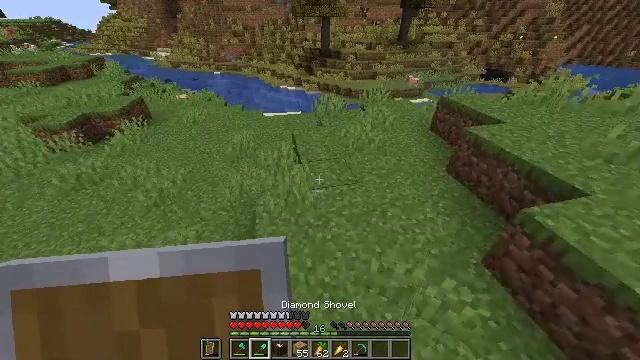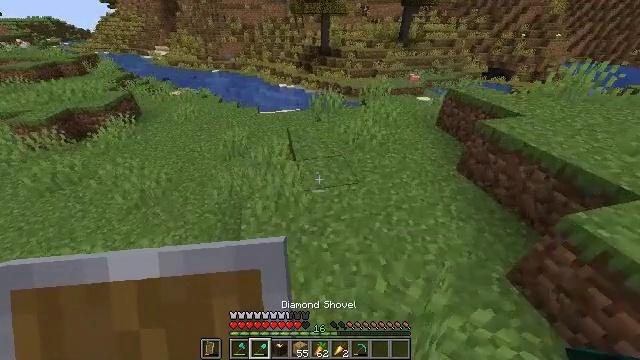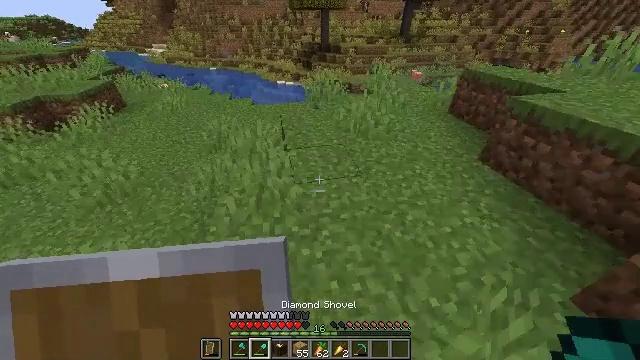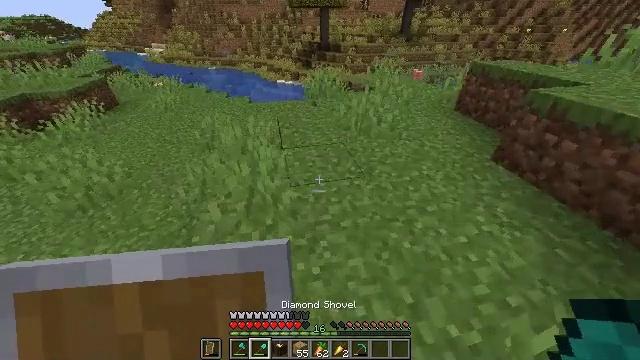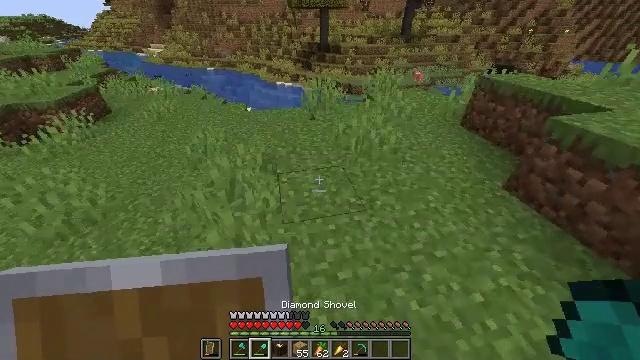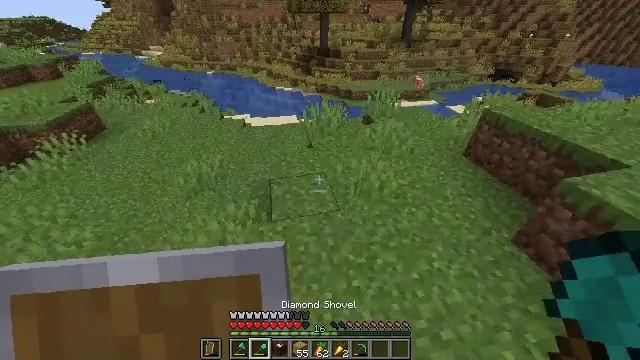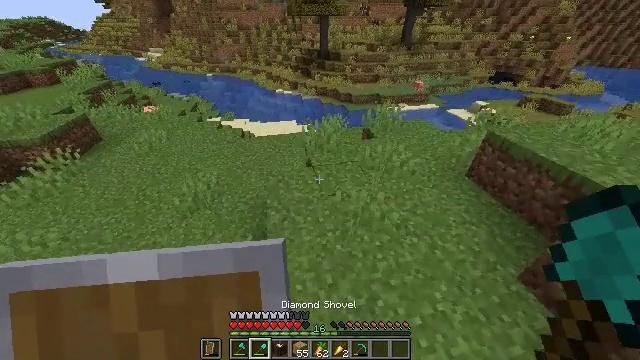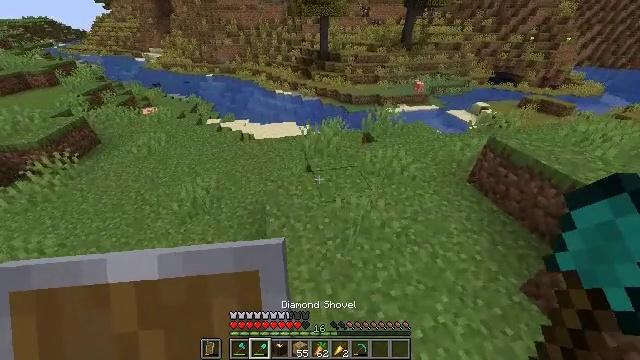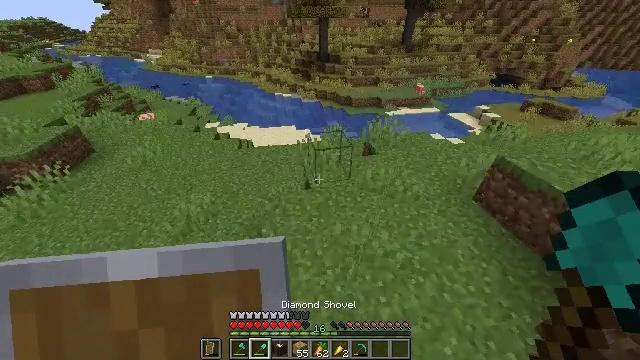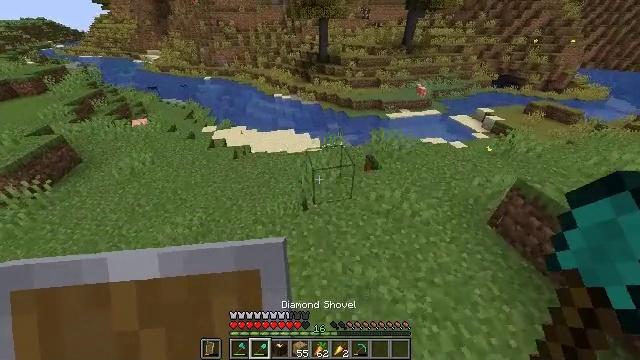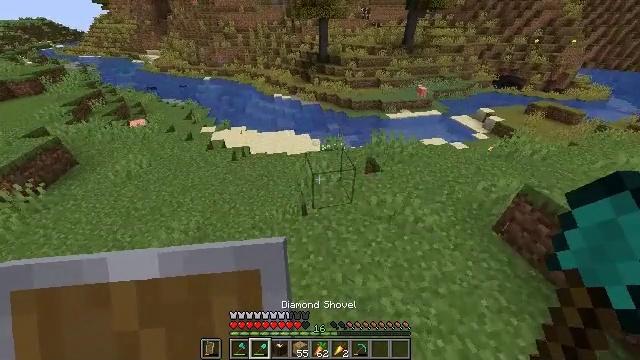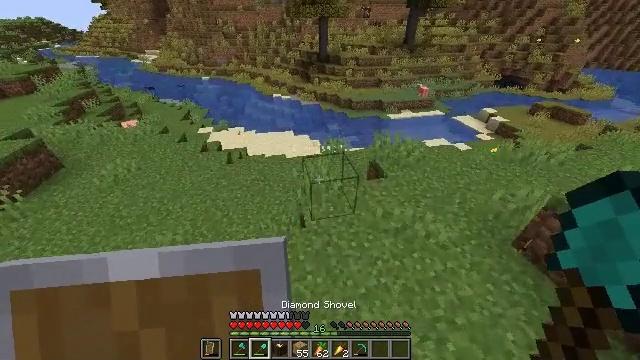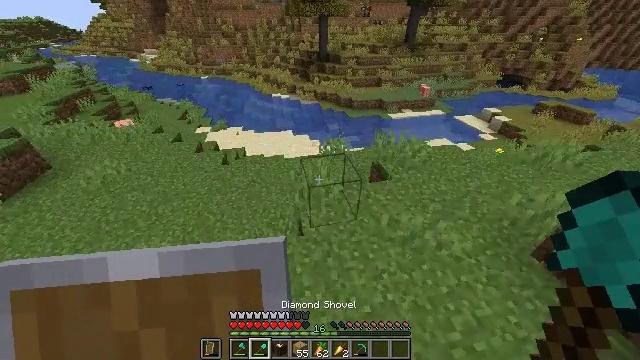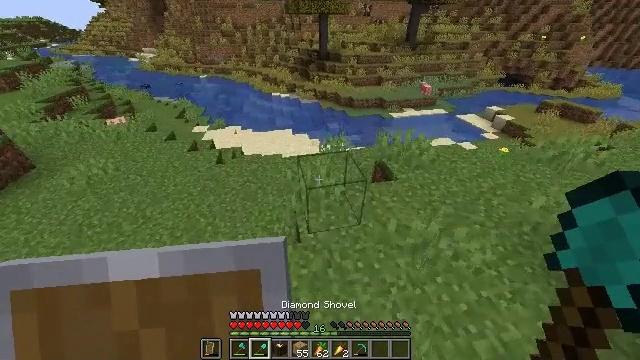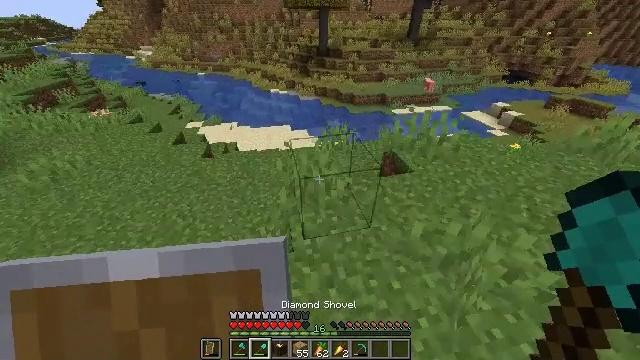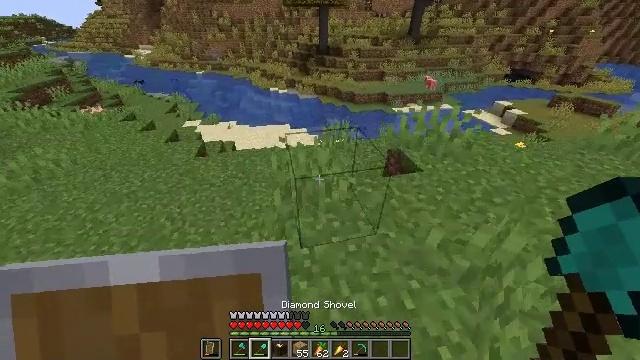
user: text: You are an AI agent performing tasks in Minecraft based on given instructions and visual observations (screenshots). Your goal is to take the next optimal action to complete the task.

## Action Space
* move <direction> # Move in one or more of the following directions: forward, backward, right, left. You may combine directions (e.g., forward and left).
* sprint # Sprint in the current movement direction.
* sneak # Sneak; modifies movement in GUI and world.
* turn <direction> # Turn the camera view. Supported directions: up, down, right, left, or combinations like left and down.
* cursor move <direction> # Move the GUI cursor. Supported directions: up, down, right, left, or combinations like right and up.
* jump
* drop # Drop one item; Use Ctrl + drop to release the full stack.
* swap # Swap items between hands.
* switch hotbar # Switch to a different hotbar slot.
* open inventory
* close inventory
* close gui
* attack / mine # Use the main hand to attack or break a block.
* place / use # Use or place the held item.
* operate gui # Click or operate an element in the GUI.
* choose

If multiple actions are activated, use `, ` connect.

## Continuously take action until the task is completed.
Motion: motion action
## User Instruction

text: Clear the ground by mining grass.
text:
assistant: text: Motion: move forward, sprint, jump
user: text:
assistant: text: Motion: move forward, sprint, jump
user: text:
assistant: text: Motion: move forward, sprint, jump
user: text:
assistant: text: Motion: move forward, sprint, jump
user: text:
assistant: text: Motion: move forward, sprint, jump
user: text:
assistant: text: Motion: move forward, sprint, jump
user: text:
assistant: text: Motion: move forward, sprint, jump
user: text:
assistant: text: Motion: move forward, sprint, jump
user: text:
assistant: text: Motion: move forward, sprint, jump
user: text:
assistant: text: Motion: move forward, sprint, jump
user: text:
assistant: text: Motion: move forward, sprint, jump
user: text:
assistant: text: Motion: move forward, jump
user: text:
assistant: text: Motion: move forward, jump
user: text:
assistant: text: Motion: move forward, jump
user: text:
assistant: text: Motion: move forward, jump
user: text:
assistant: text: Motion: move forward, jump
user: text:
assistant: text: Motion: move forward, jump
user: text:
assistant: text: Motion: move forward, jump
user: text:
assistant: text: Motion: move forward, jump
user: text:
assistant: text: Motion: move forward, jump
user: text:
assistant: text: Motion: move forward, jump, switch to hotbar 1
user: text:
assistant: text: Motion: move forward, jump, switch to hotbar 1
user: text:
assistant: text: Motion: move forward, jump, switch to hotbar 1
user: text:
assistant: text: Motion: move forward, jump, switch to hotbar 1
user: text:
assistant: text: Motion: move forward, jump
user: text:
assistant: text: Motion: move forward, jump
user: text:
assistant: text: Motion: move forward, jump
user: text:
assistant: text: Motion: move forward, jump
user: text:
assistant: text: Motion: move forward, jump
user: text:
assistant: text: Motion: move forward, jump